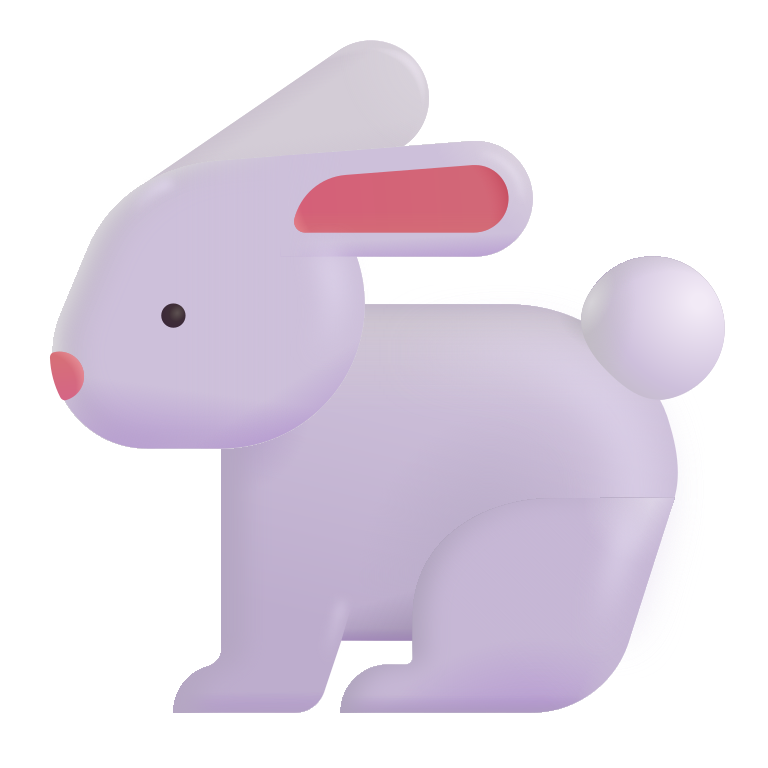
rabbit color